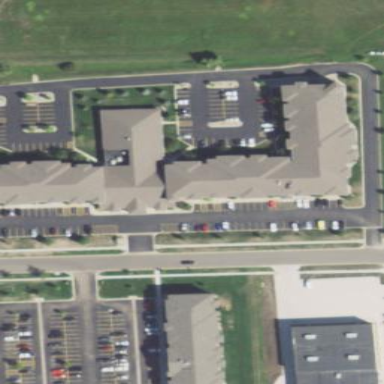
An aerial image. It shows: Image showing building with apartments.